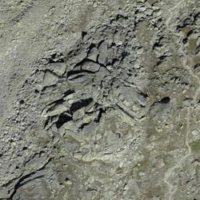
EUNIS habitat code: 48
Species observed at this site:
Prunella collaris